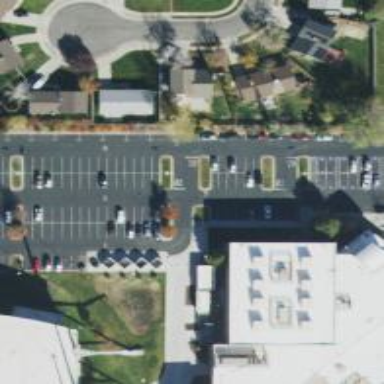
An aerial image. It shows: Parking space.